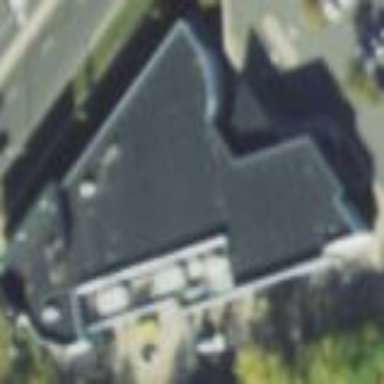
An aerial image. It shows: Building.